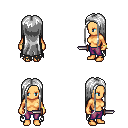
a pixel art fantasy rpg character, female body template, human, tanned skin, black tattered cape, magenta pants, white extra-long hairstyle, bracelets, dagger, four views (front, back, left, right), 2x2 character sprite sheet, small pixel art, hard edges, no anti-aliasing